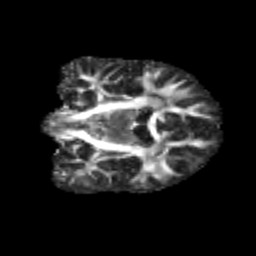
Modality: FA
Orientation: coronal
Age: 13
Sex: male
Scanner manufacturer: siemens
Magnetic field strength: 3 T
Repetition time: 3.8 s
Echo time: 0.07 s